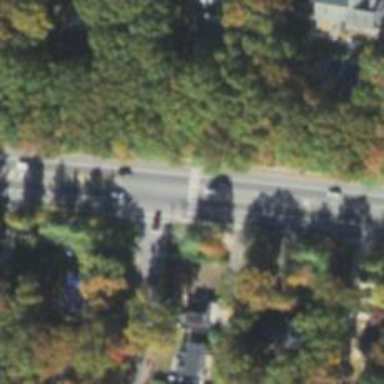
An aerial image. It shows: Marked road crossing.